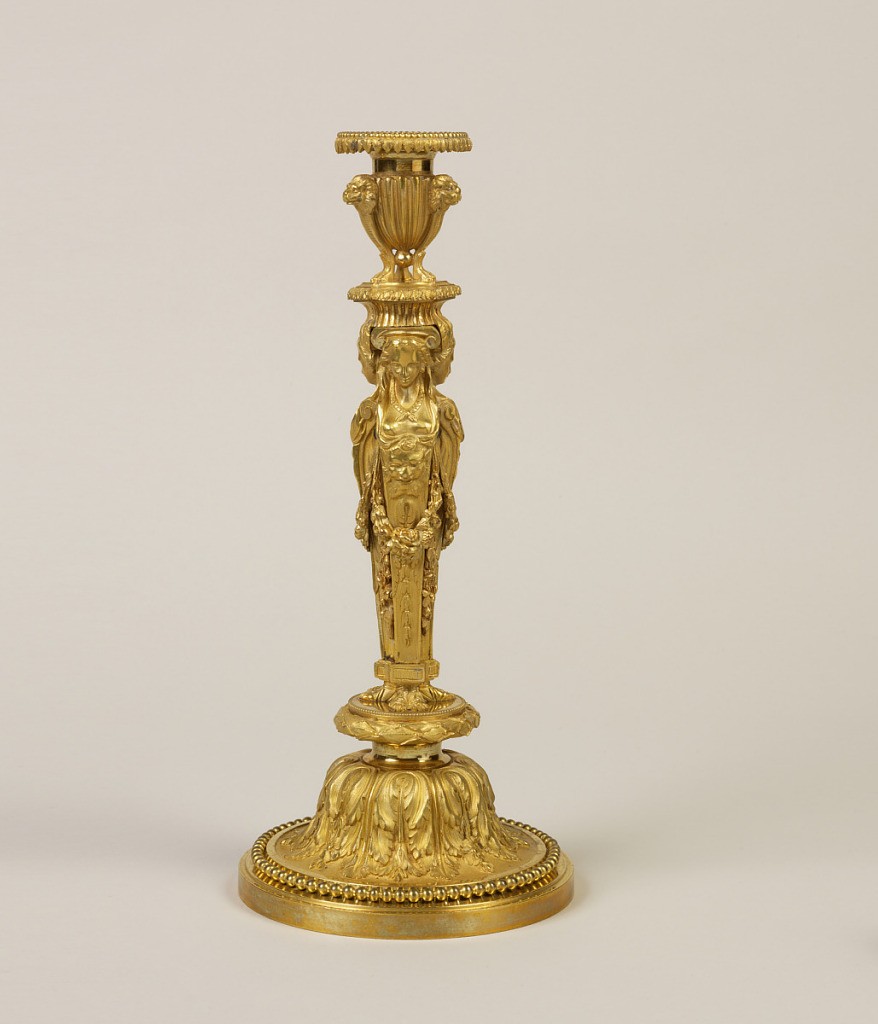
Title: Candlestick
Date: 19th century
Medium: Fire-gilt bronze
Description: Circular base, of ogee profile, decorated with beading and acanthus. Shaft formed by three terms, addorsed. Socket a Krater with three lion-mask handles and large brim.